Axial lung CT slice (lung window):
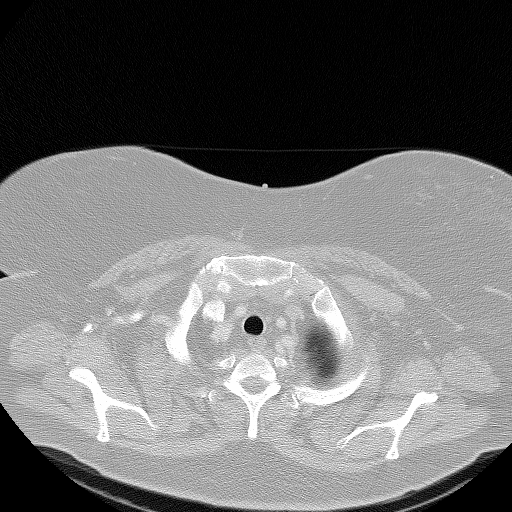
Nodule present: no